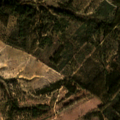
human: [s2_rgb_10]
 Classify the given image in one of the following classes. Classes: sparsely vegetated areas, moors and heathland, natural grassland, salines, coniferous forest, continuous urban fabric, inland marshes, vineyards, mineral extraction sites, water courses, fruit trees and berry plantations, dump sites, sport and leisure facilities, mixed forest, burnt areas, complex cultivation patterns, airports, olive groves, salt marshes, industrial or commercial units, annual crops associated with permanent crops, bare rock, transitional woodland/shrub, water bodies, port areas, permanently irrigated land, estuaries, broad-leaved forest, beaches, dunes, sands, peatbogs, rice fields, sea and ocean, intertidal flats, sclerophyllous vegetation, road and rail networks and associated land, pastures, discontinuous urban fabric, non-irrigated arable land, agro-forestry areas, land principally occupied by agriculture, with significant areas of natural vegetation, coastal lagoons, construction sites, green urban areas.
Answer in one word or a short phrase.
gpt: land principally occupied by agriculture, with significant areas of natural vegetation, broad-leaved forest, transitional woodland/shrub